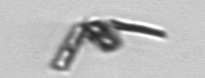
Label: Thalassionema